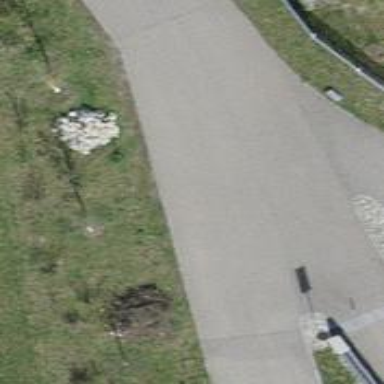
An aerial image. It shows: Unclassified road with asphalt surface.